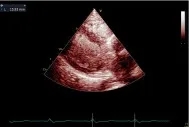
Upon a 7-month follow-up after surgery, the patient's septal thickness was notably thinner using contrast-enhanced echocardiography (A).
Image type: radiology (ultrasound)